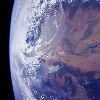
Label: cloud